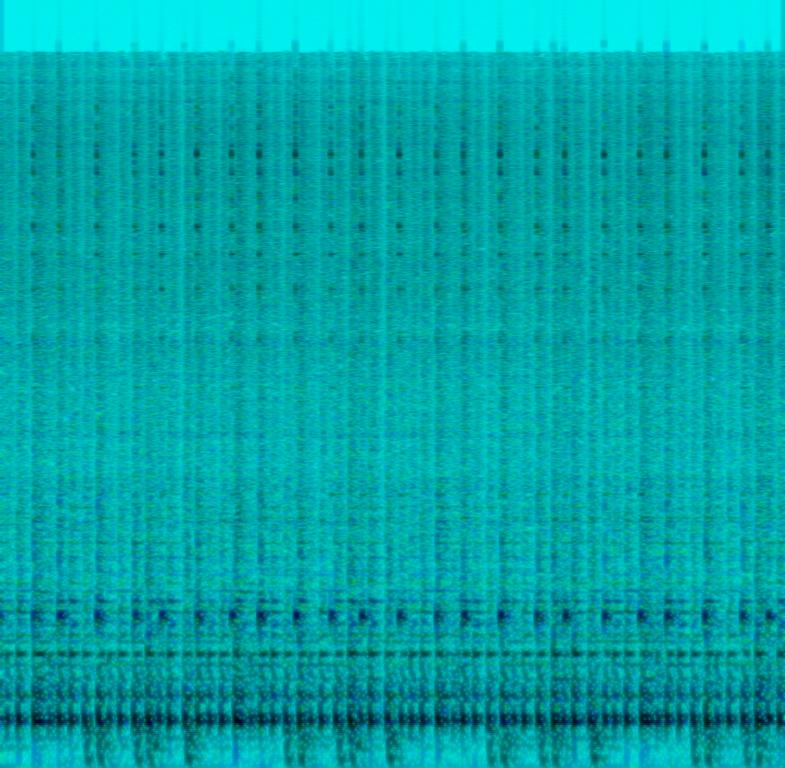
The low quality recording features a drum solo that consists of a snare roll played together with a syncopated sloppy cowbell. The overall sound is leaning a bit towards the left channel, which makes the stereo image unbalanced.